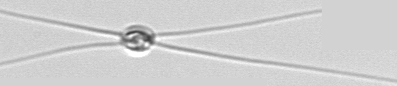
Label: Chaetoceros_danicus